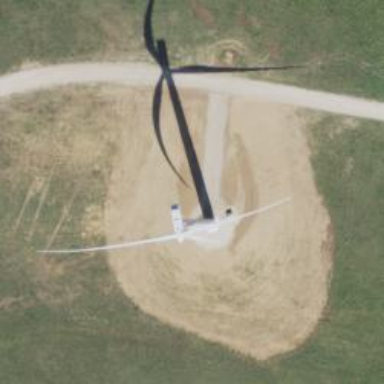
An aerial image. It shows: Wind generator with horizontal axis. The wind turbine is from Vestas.